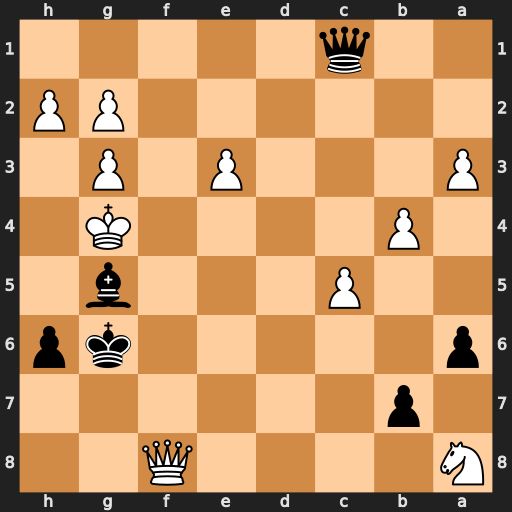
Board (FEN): N4Q2/1p6/p5kp/2P3b1/1P4K1/P3P1P1/6PP/2q5
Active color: b
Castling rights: -
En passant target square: -
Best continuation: Qd1+ Qf3 Qd7+ Qf5+ Qxf5#